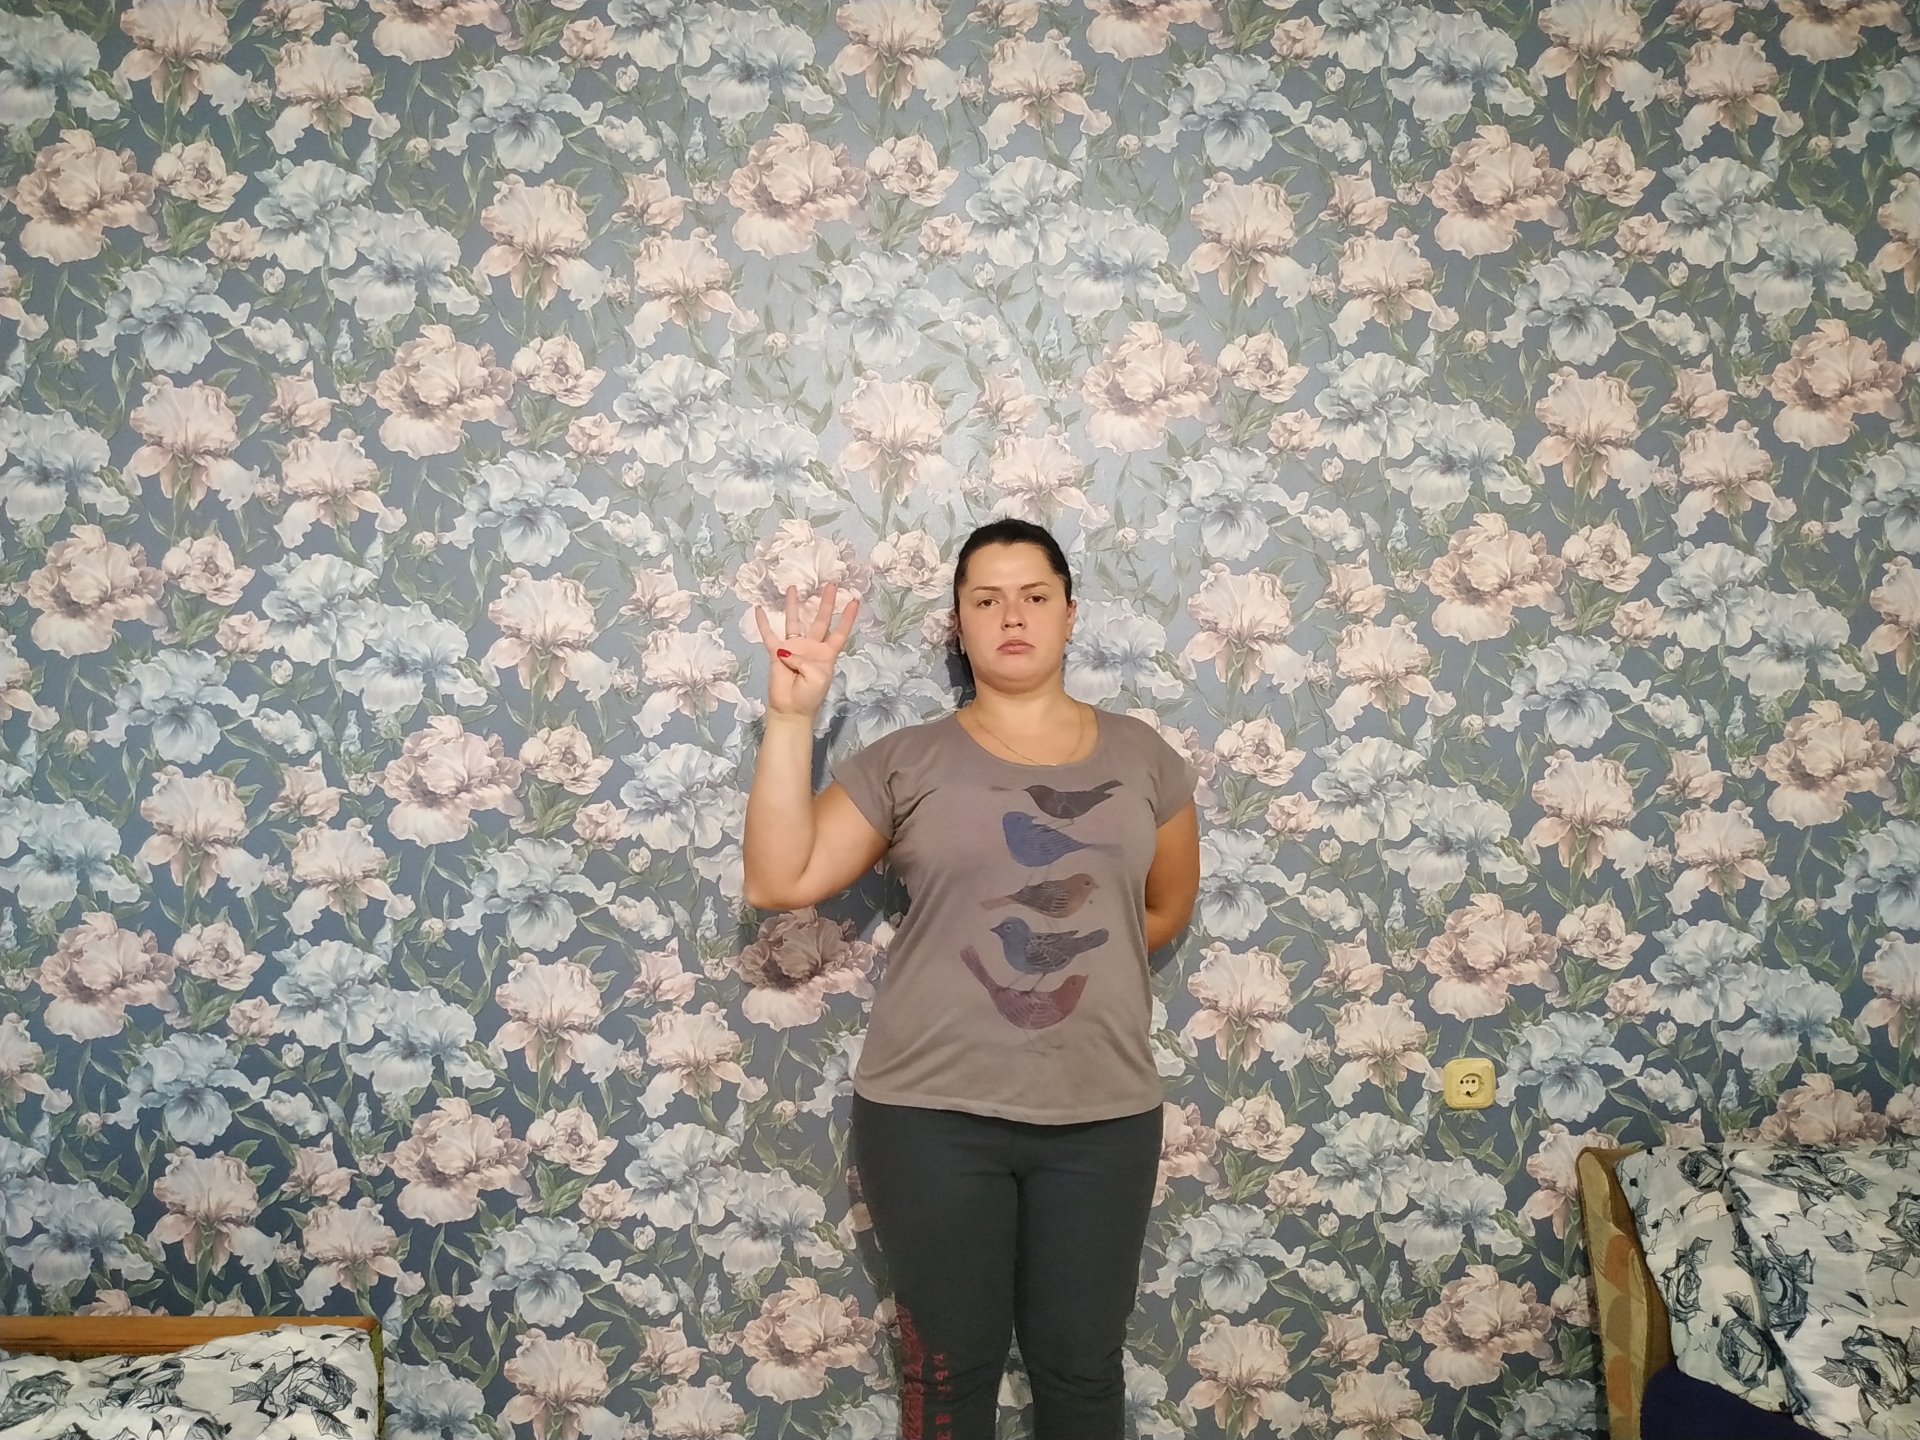
Label: clear